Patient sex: F
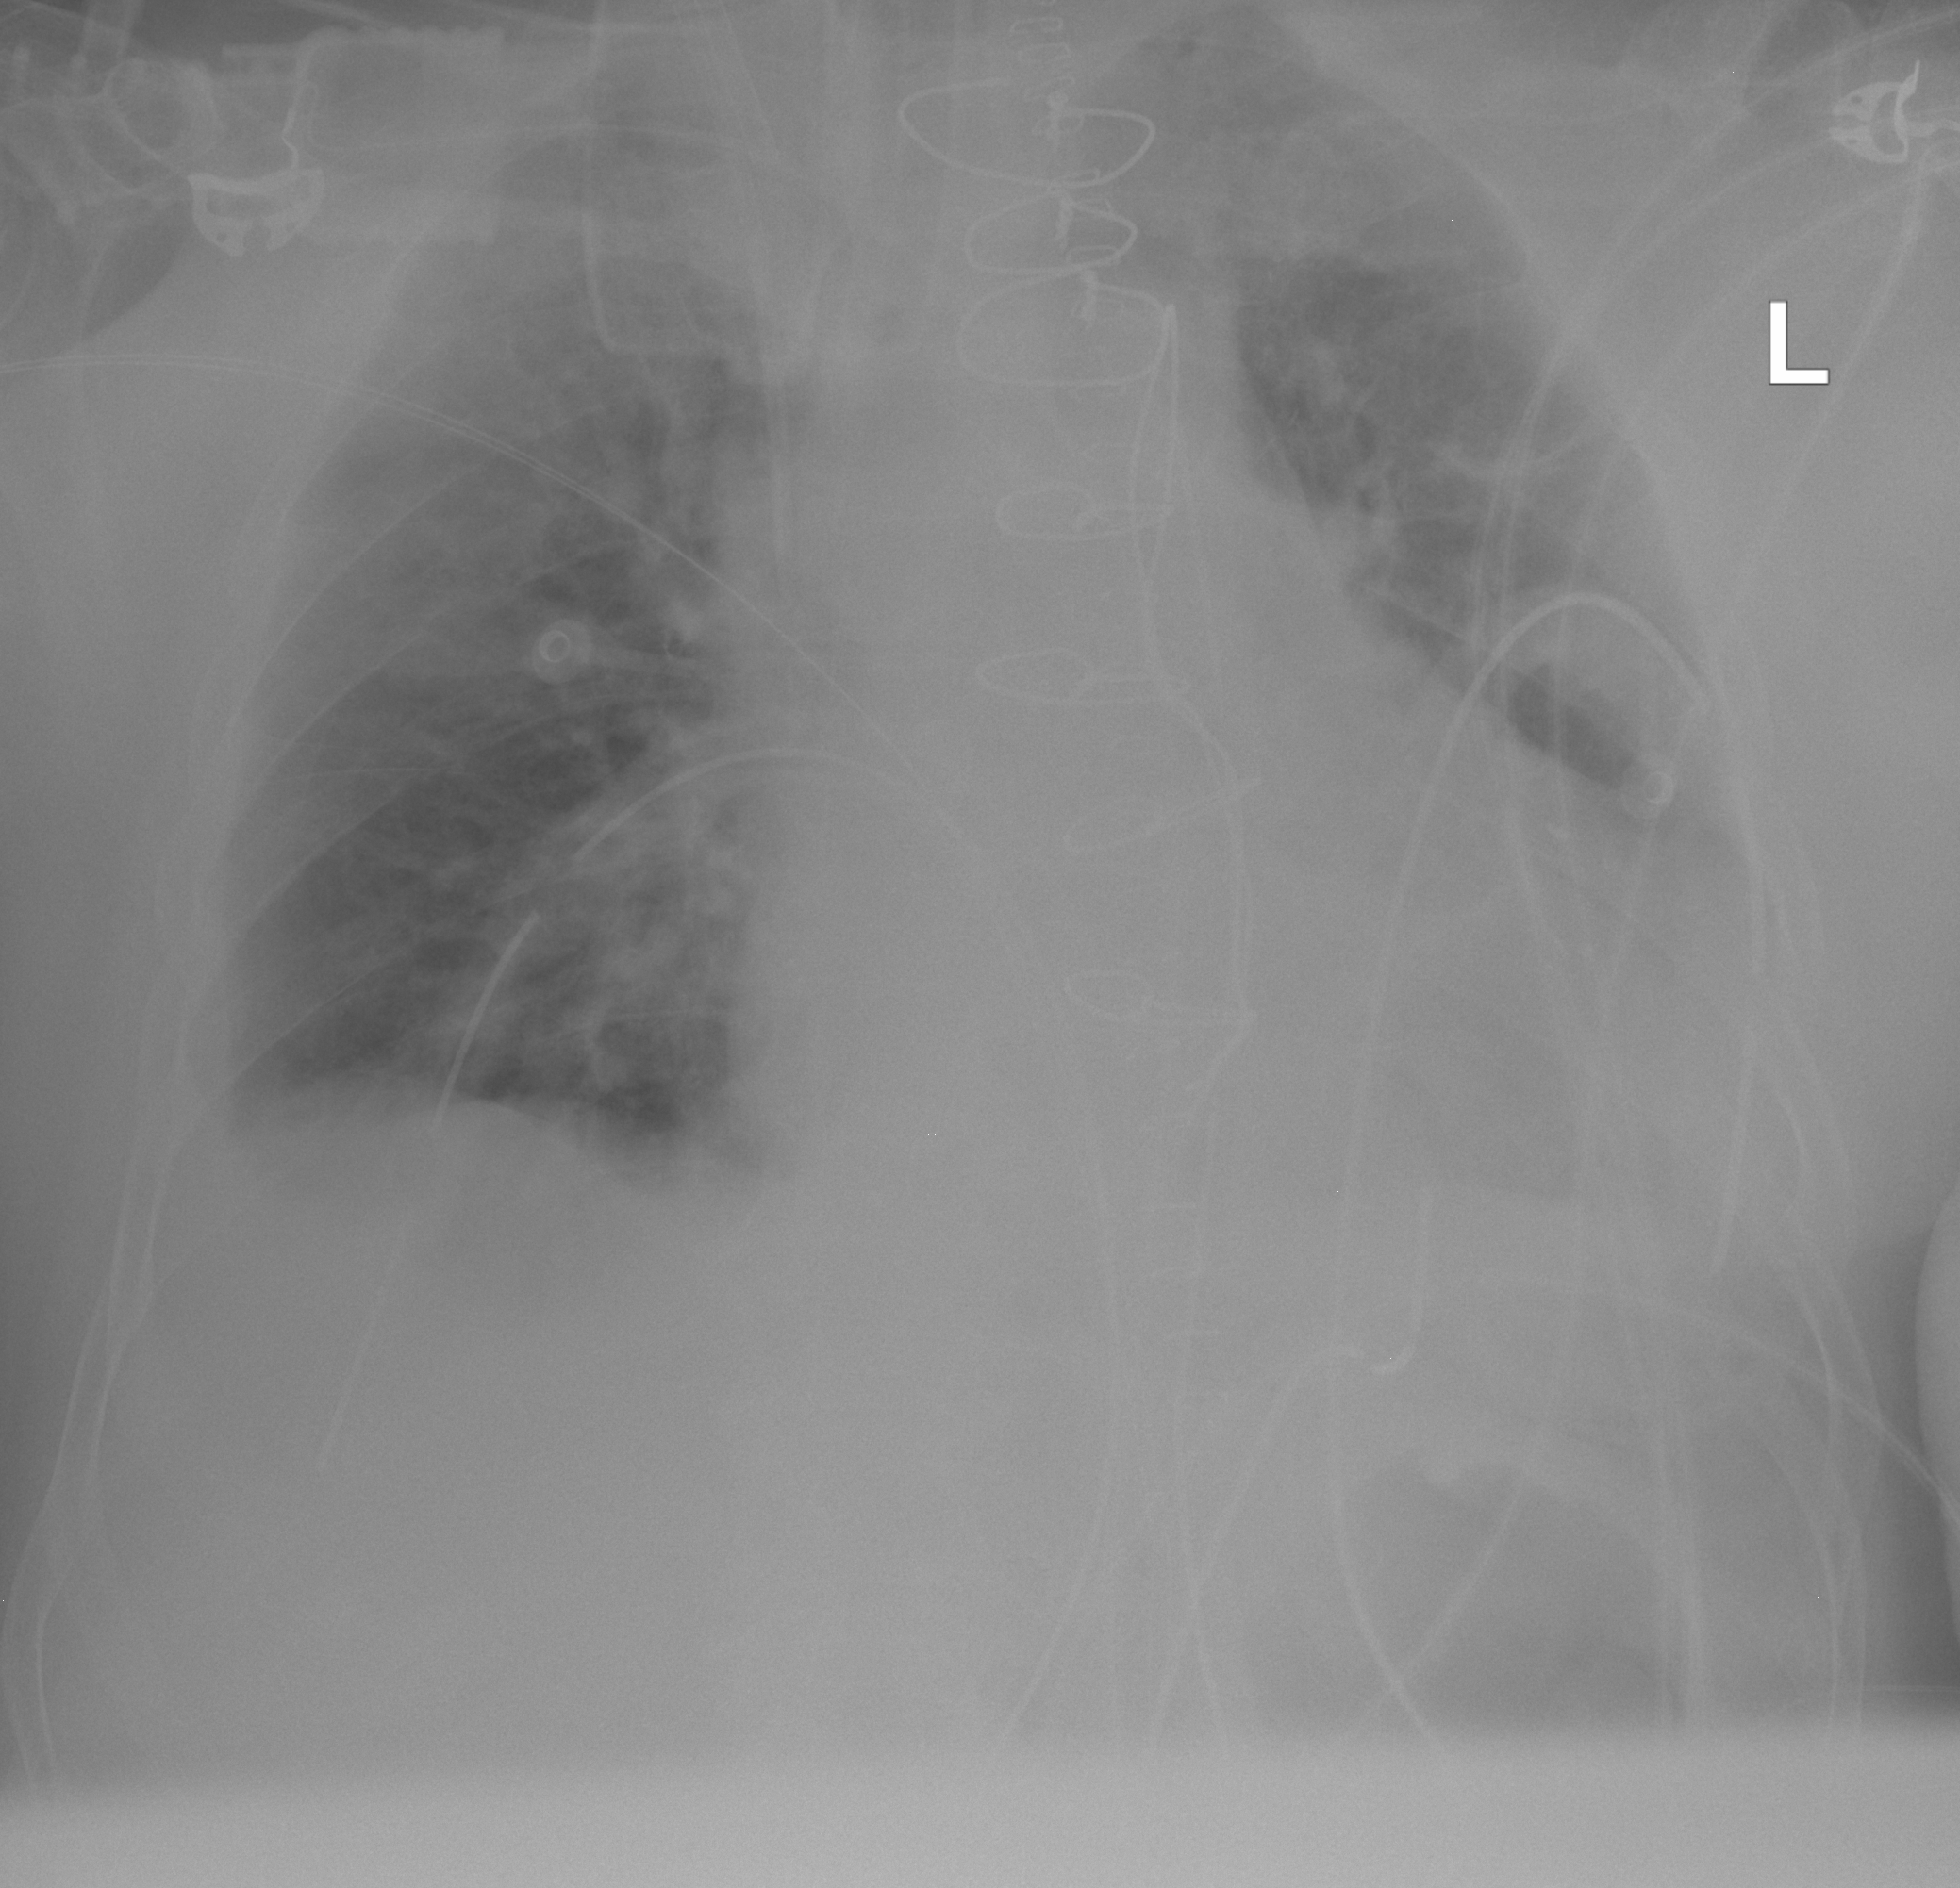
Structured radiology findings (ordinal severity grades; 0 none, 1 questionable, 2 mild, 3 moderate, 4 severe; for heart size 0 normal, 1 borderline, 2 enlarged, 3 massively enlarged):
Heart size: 2
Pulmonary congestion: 1
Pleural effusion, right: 1
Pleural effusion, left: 2
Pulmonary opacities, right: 0
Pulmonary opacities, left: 0
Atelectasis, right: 2
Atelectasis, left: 2